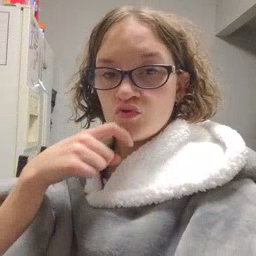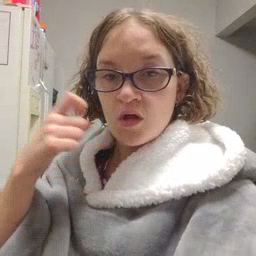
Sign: dryer